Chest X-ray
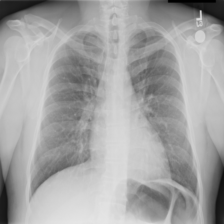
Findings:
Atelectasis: negative
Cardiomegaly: negative
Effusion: negative
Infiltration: negative
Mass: negative
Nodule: negative
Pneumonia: negative
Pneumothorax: negative
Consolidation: negative
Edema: negative
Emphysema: negative
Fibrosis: negative
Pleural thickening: negative
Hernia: negative